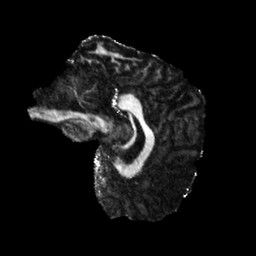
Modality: FA
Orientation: sagittal
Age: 30
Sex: male
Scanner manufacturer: siemens
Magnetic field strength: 6.98 T
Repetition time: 7.776 s
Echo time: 0.076 s